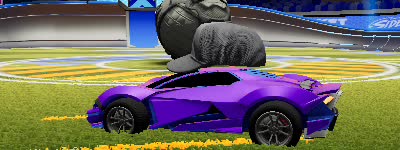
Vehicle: werewolf